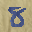
Label: 8